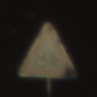
Verkehrszeichen: RadverkehrRechts
Umgebung: Outdoor, Nature
Tageszeit: SunriseSunset
Wetter: PartlyCloudy
Licht: Natural
Jahreszeit: NotSpecified
Kontrast: HighContrast